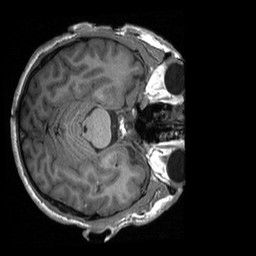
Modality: T1w
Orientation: axial
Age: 39
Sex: male
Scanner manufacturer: siemens
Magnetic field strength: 3 T
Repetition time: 1.9 s
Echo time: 0.00226 s